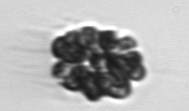
Label: Corymbellus